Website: macys
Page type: receipt
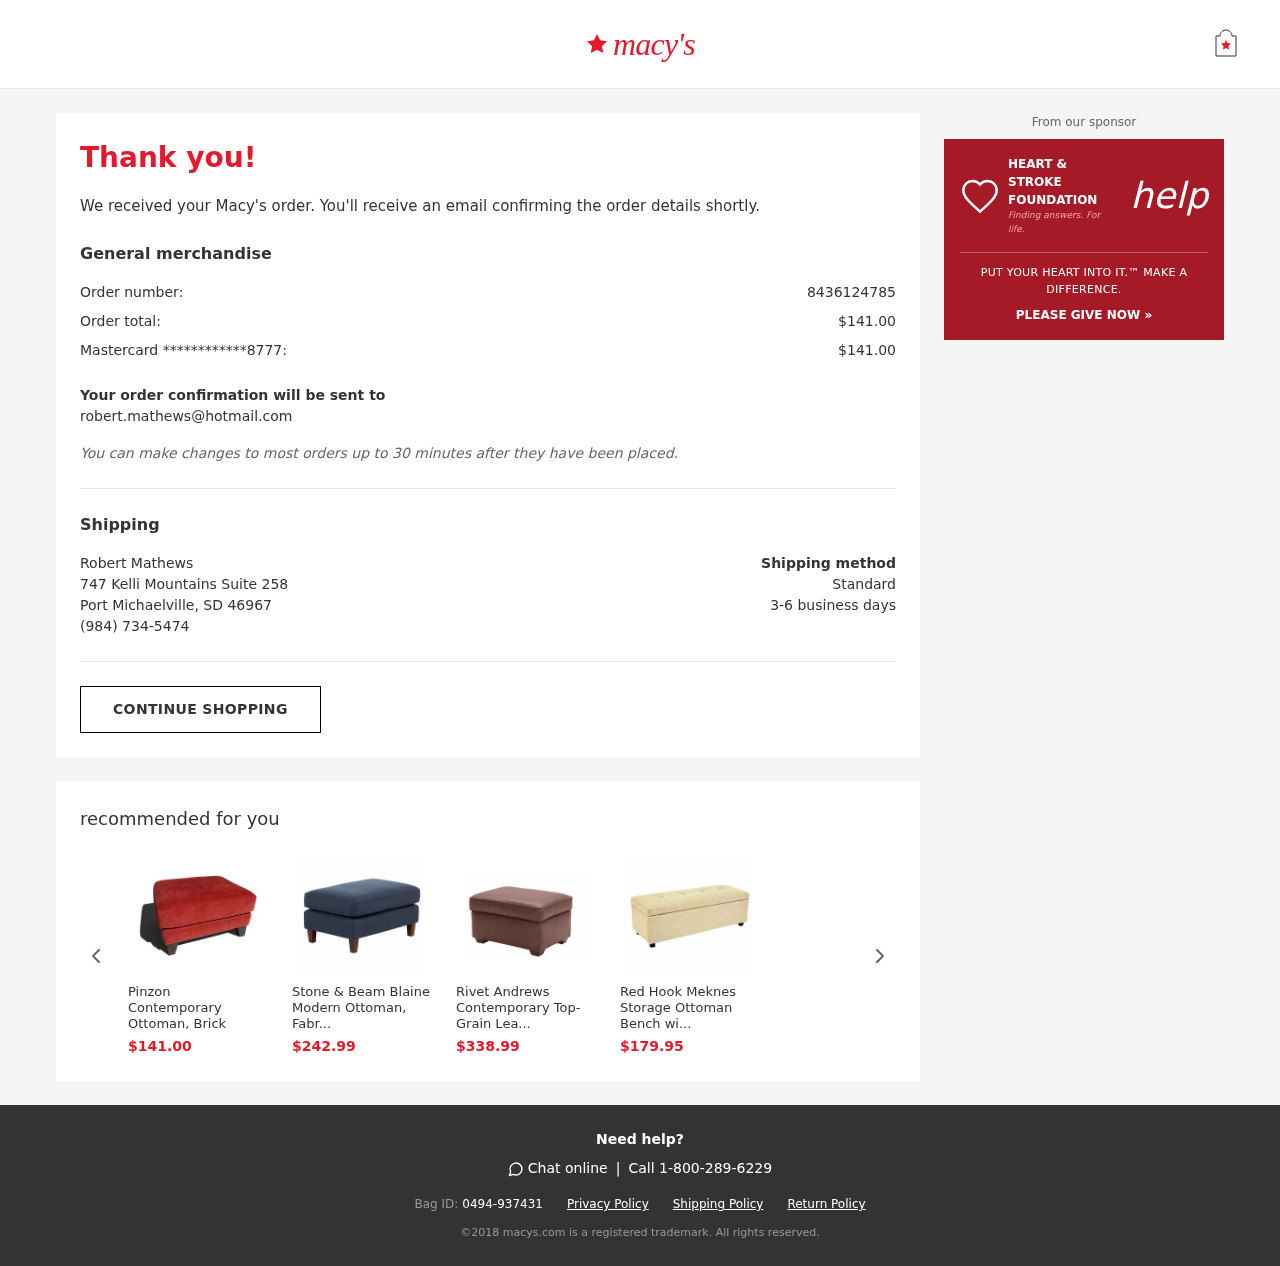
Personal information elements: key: PII_CARD_LAST4
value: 8777
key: PII_CARD_TYPE
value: Mastercard
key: PII_CITY_STATE_ZIP
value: Port Michaelville, SD 46967
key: PII_EMAIL
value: robert.mathews@hotmail.com
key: PII_FULLNAME
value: Robert Mathews
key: PII_PHONE
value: (984) 734-5474
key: PII_STREET
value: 747 Kelli Mountains Suite 258
Product elements: key: PRODUCT1_PRICE
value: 141
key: PRODUCT1_NAME
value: Pinzon Contemporary Ottoman, Brick
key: PRODUCT2_NAME
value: Stone & Beam Blaine Modern Ottoman, Fabr...
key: PRODUCT2_PRICE
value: $242.99
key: PRODUCT3_NAME
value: Rivet Andrews Contemporary Top-Grain Lea...
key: PRODUCT3_PRICE
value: $338.99
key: PRODUCT4_NAME
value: Red Hook Meknes Storage Ottoman Bench wi...
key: PRODUCT4_PRICE
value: $179.95
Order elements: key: ORDER_ID
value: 8436124785
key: ORDER_TOTAL
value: $141.00
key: ORDER_CARD_CHARGE
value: $141.00